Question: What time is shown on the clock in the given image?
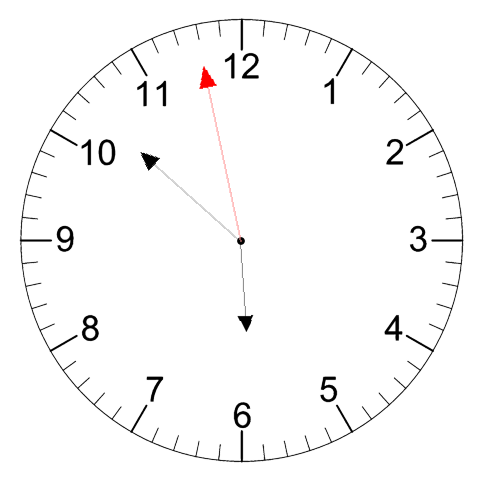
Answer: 05:51:58